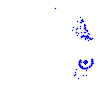
Particle: kaon